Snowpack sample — Snodgrass Mountain, Crested Butte, Colorado (2/4/25, 12:06 PM MST)
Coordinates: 38.923, -106.968
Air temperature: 35 °F
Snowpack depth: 80 cm
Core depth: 60 cm
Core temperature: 32 °F
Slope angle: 14°, slope face: 78°
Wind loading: low
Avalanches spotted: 0
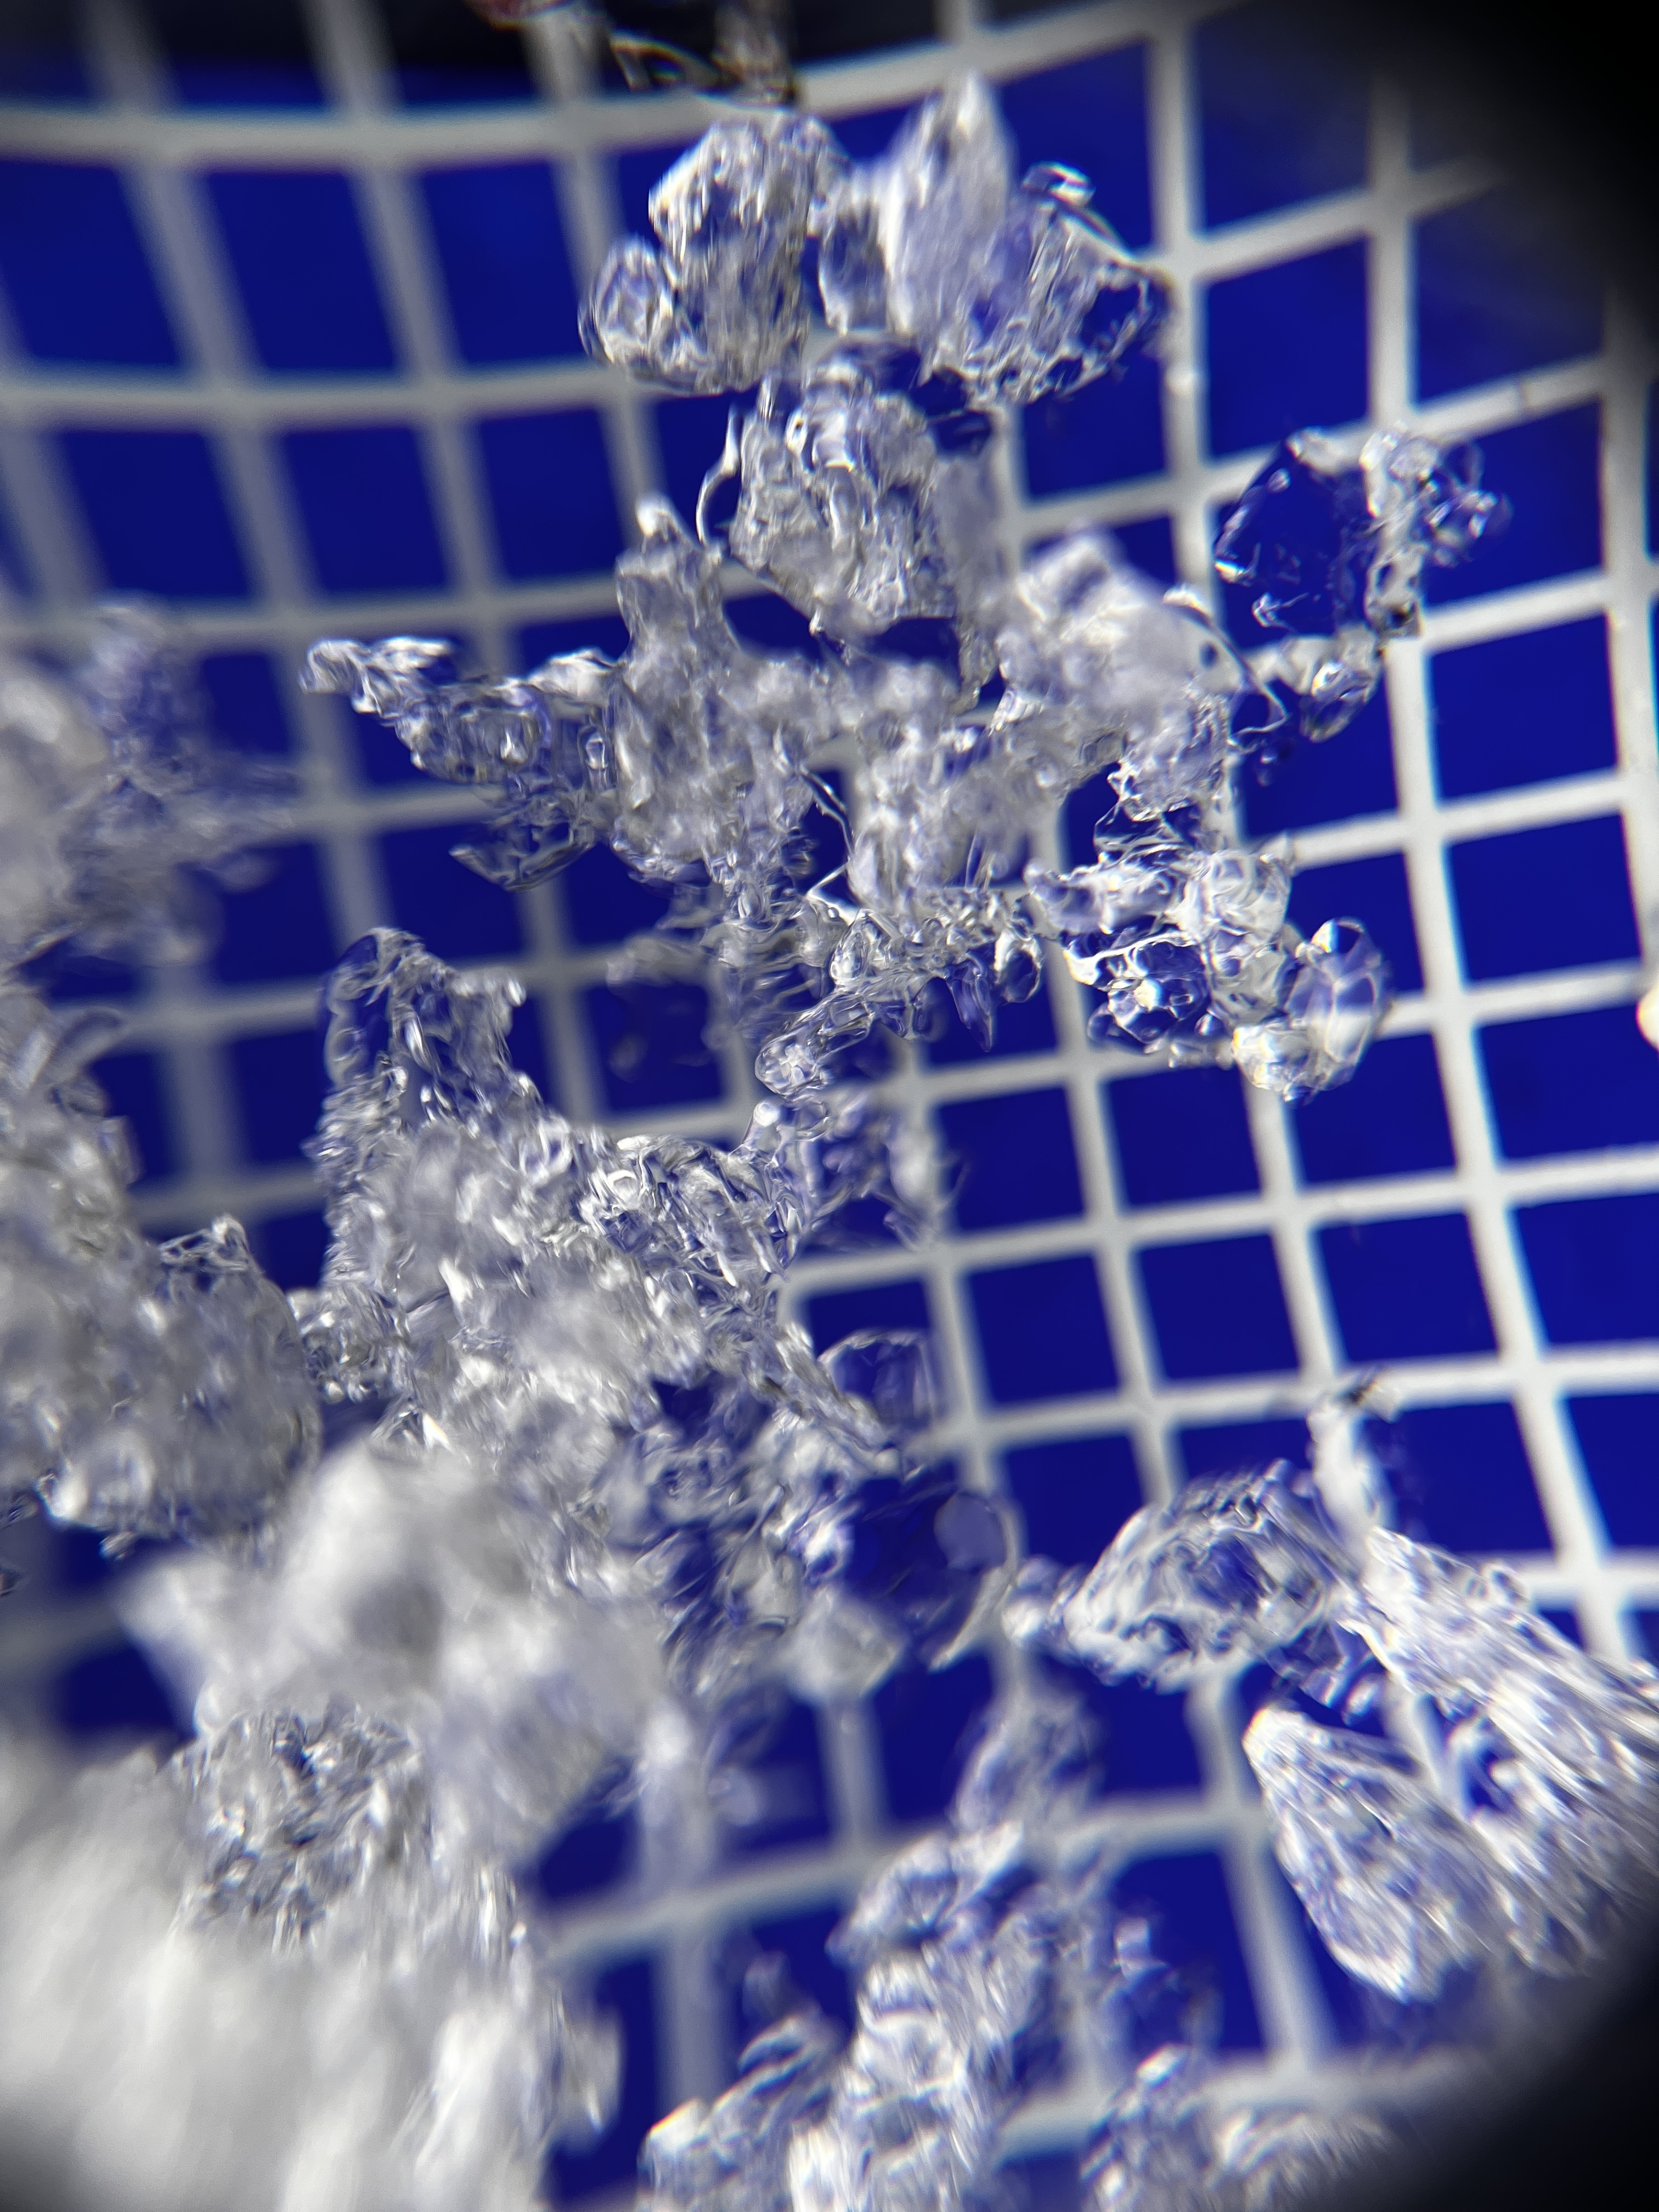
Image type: magnified_profile
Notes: No avalanches nearby, unusually warm weather for the last month reported by residents, Collected 25 yards from treeline